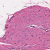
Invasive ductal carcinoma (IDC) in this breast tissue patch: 0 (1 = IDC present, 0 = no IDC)